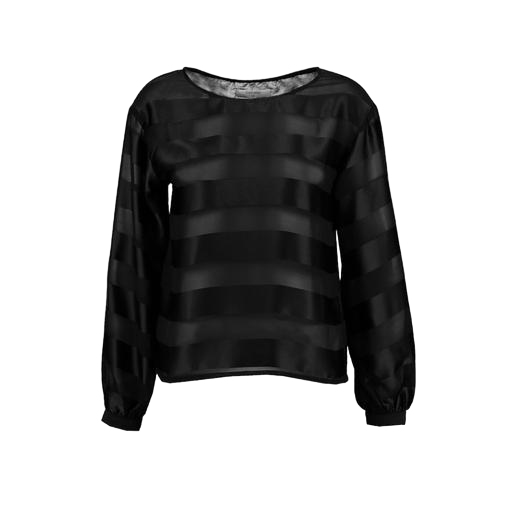
black long-sleeve striped blouse, black sheer stripe top, black long-sleeve striped box crop top, white background